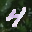
Label: 4